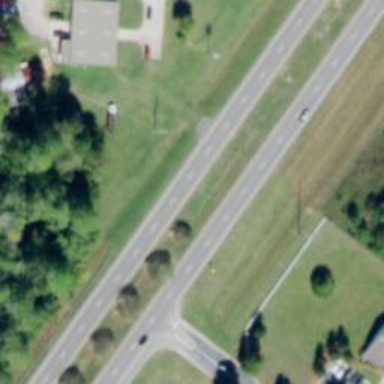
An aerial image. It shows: Trunk expressway with asphalt surface. It is dual carriageway.